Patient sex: M
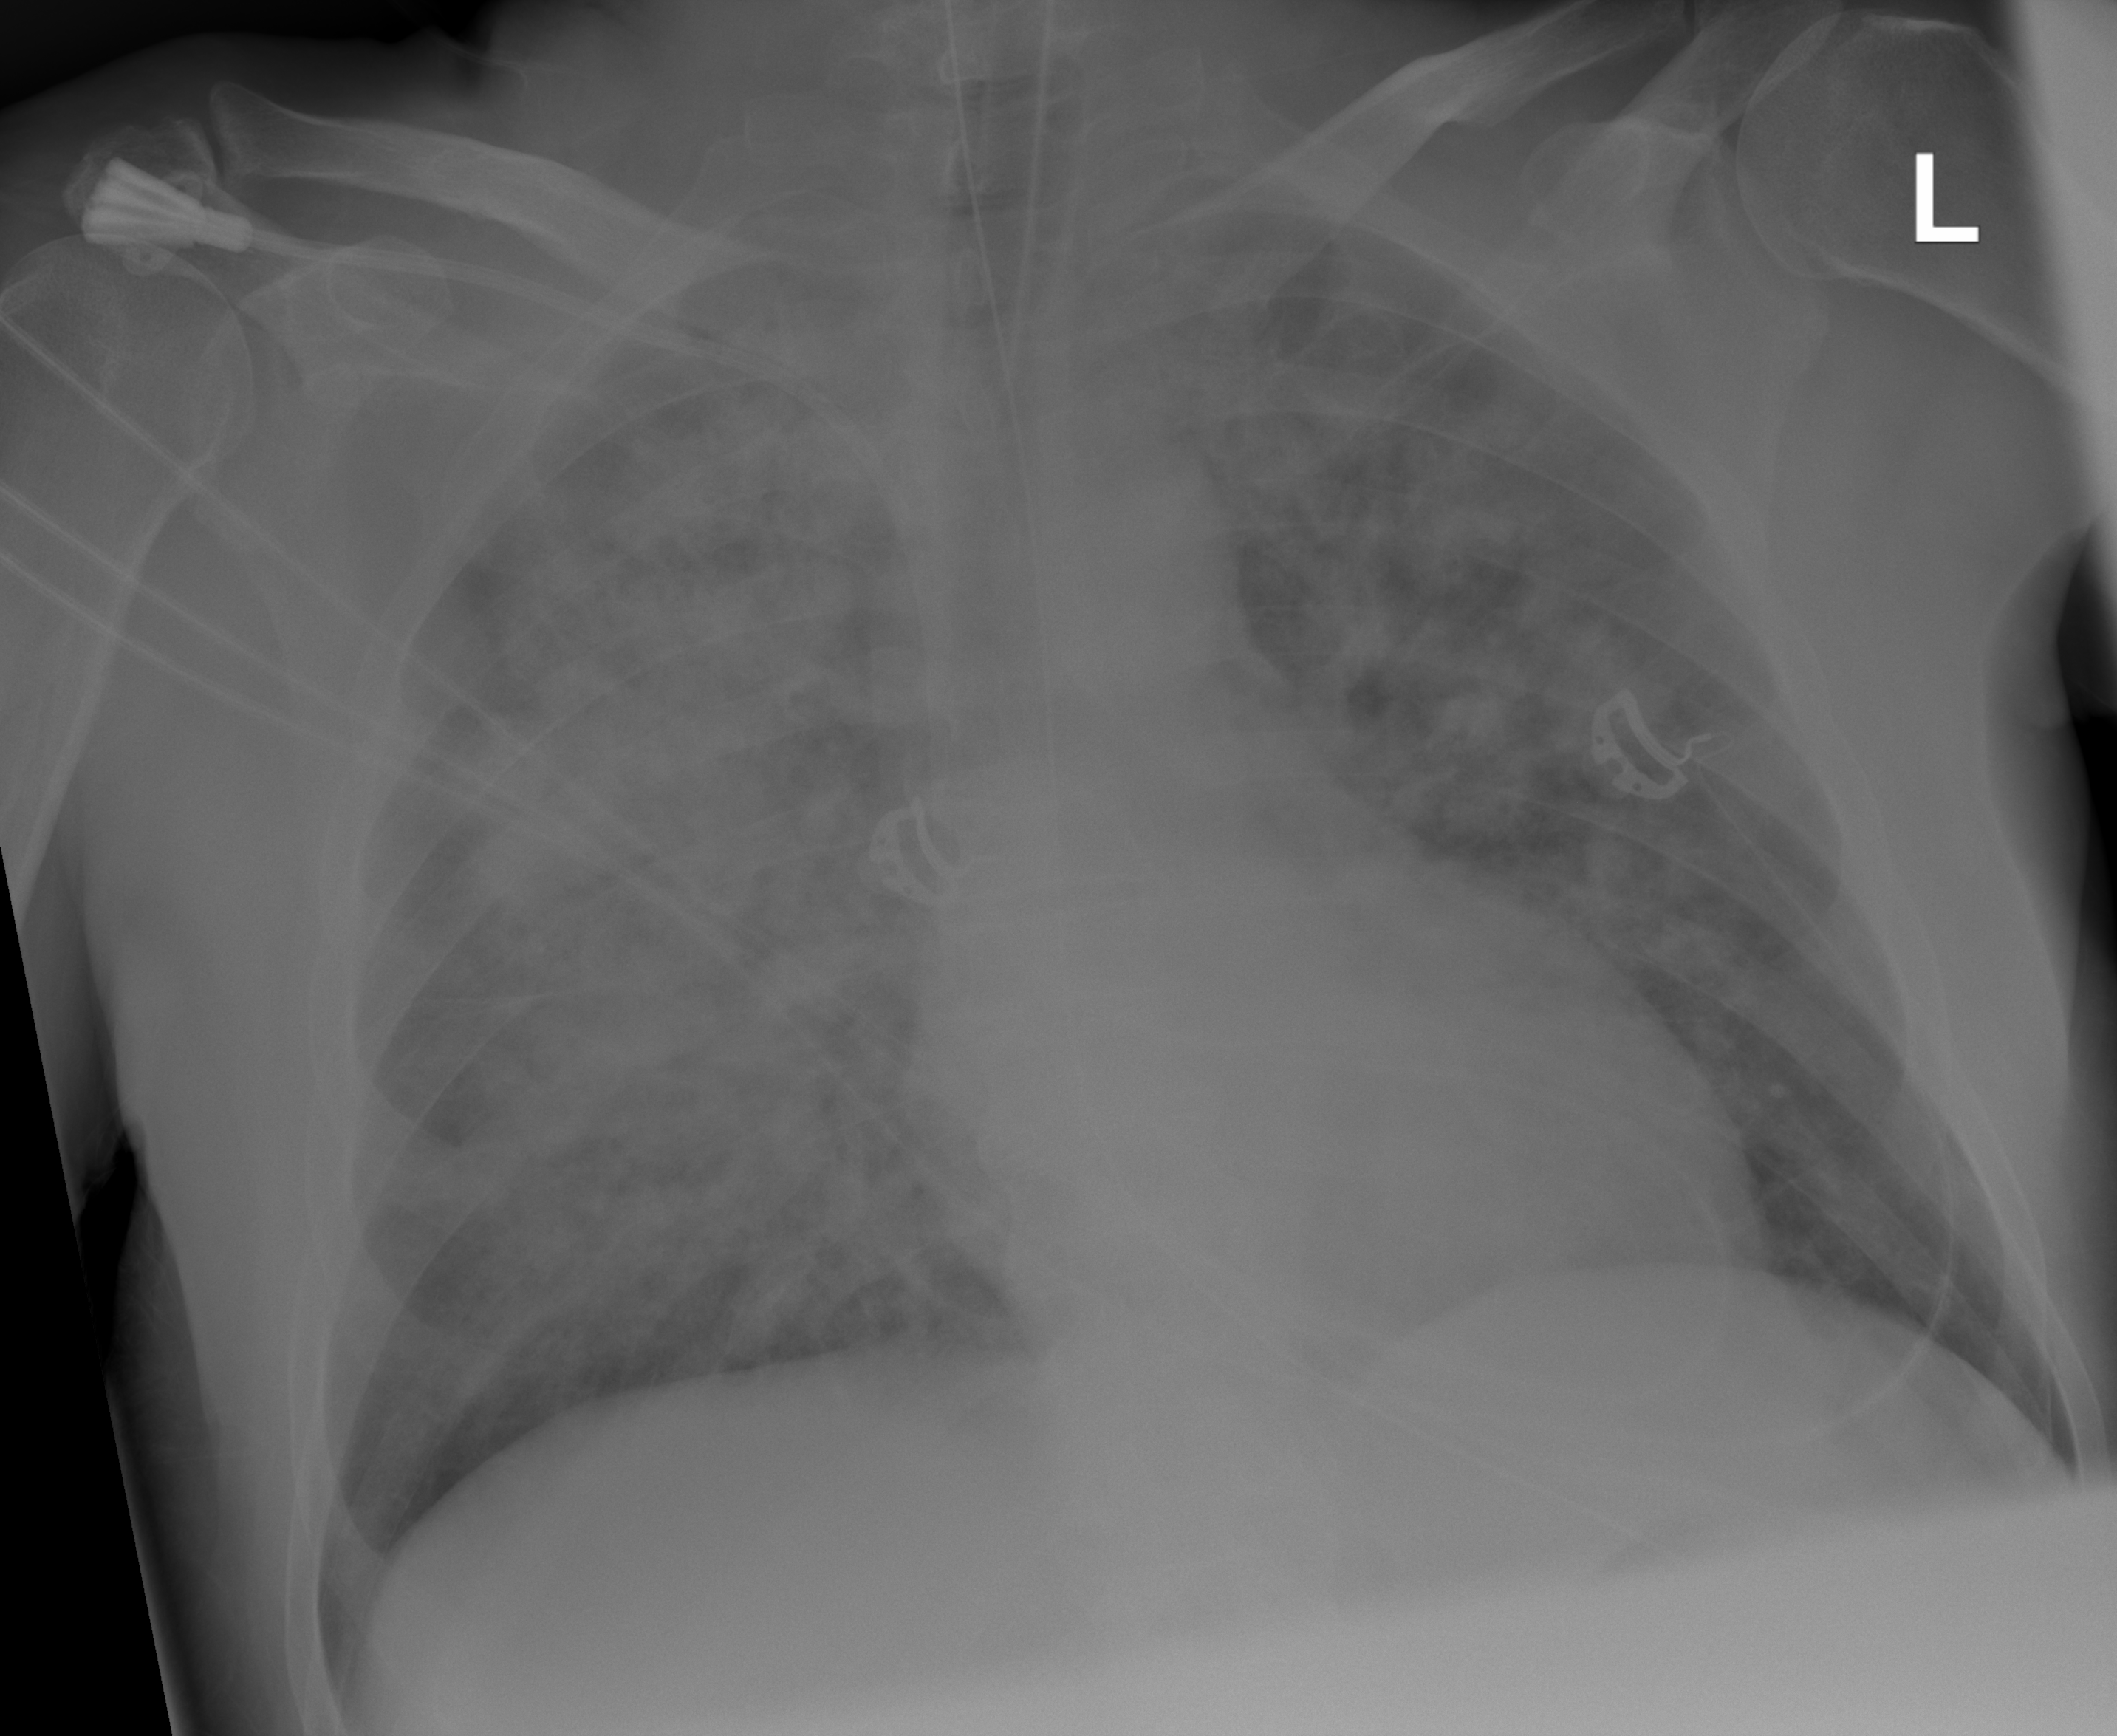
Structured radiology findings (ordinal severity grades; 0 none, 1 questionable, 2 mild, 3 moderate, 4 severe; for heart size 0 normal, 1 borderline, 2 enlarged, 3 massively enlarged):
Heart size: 2
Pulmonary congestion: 0
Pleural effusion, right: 0
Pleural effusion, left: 0
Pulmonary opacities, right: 3
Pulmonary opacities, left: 3
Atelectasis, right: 0
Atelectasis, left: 0